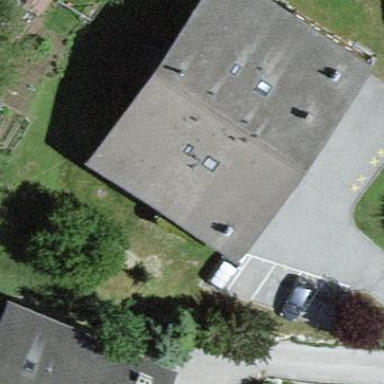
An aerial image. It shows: Residential building.